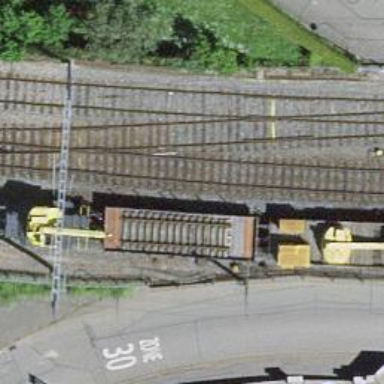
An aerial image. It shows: Railway switch.